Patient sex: M
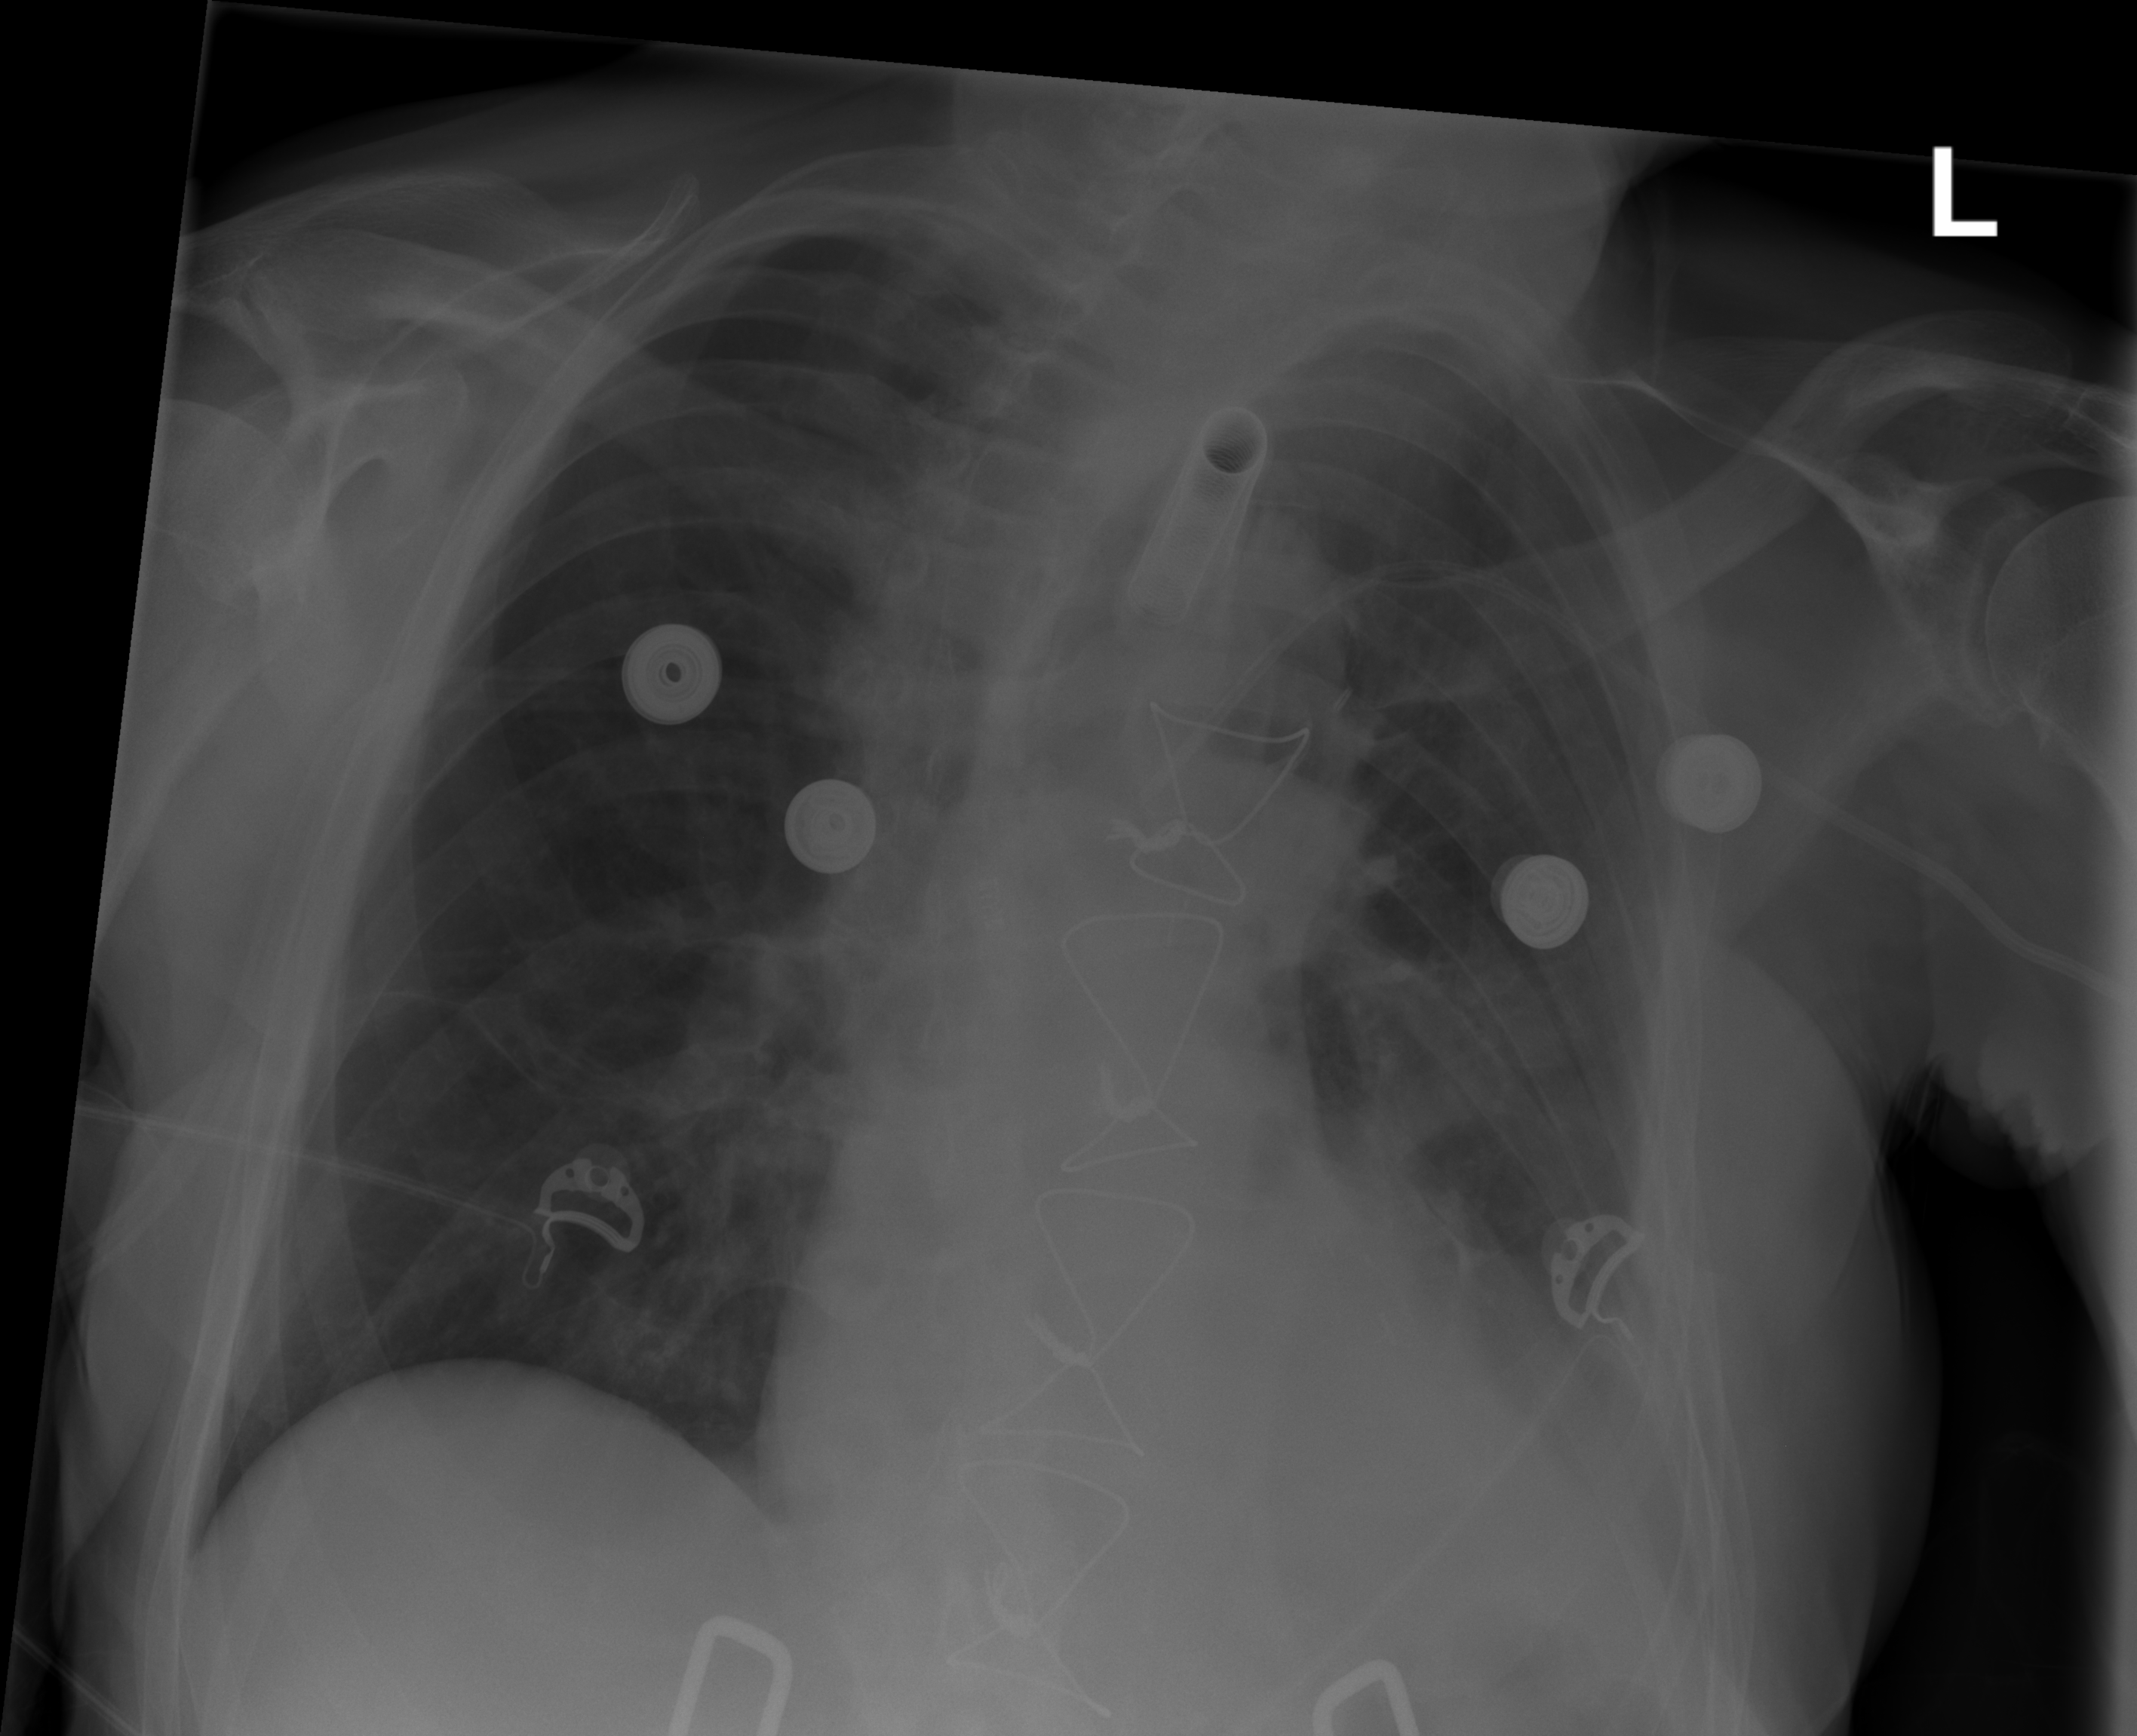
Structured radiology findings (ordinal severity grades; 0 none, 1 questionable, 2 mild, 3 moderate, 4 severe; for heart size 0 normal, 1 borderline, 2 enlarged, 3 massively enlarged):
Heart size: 2
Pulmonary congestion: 0
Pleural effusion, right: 0
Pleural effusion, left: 2
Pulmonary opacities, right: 0
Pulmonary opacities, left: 0
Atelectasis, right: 2
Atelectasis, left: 0